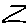
Label: zigzag